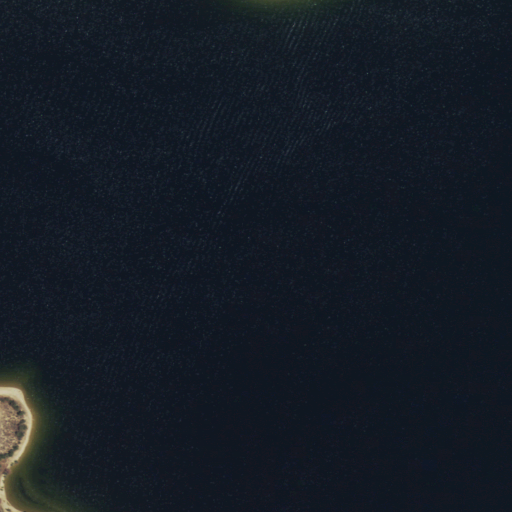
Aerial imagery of valley in Wyoming named Squaw Hollow containing open water and shrub